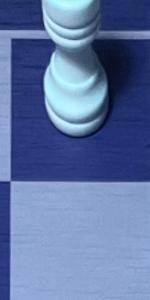
Label: Empty